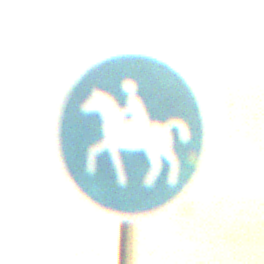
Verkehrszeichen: Reitweg
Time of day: SunriseSunset
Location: Outdoor (Nature)
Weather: Clear
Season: NotSpecified
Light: Natural